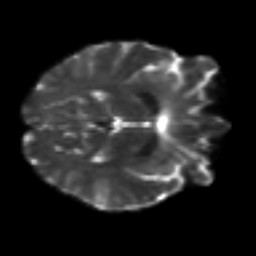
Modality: T2w
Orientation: axial
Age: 35
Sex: female
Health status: healthy
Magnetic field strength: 3 T
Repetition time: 8.4 s
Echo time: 0.0926 s